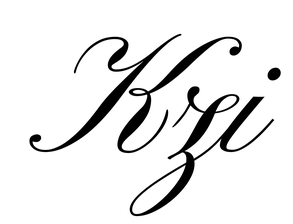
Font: PinyonScript-Regular